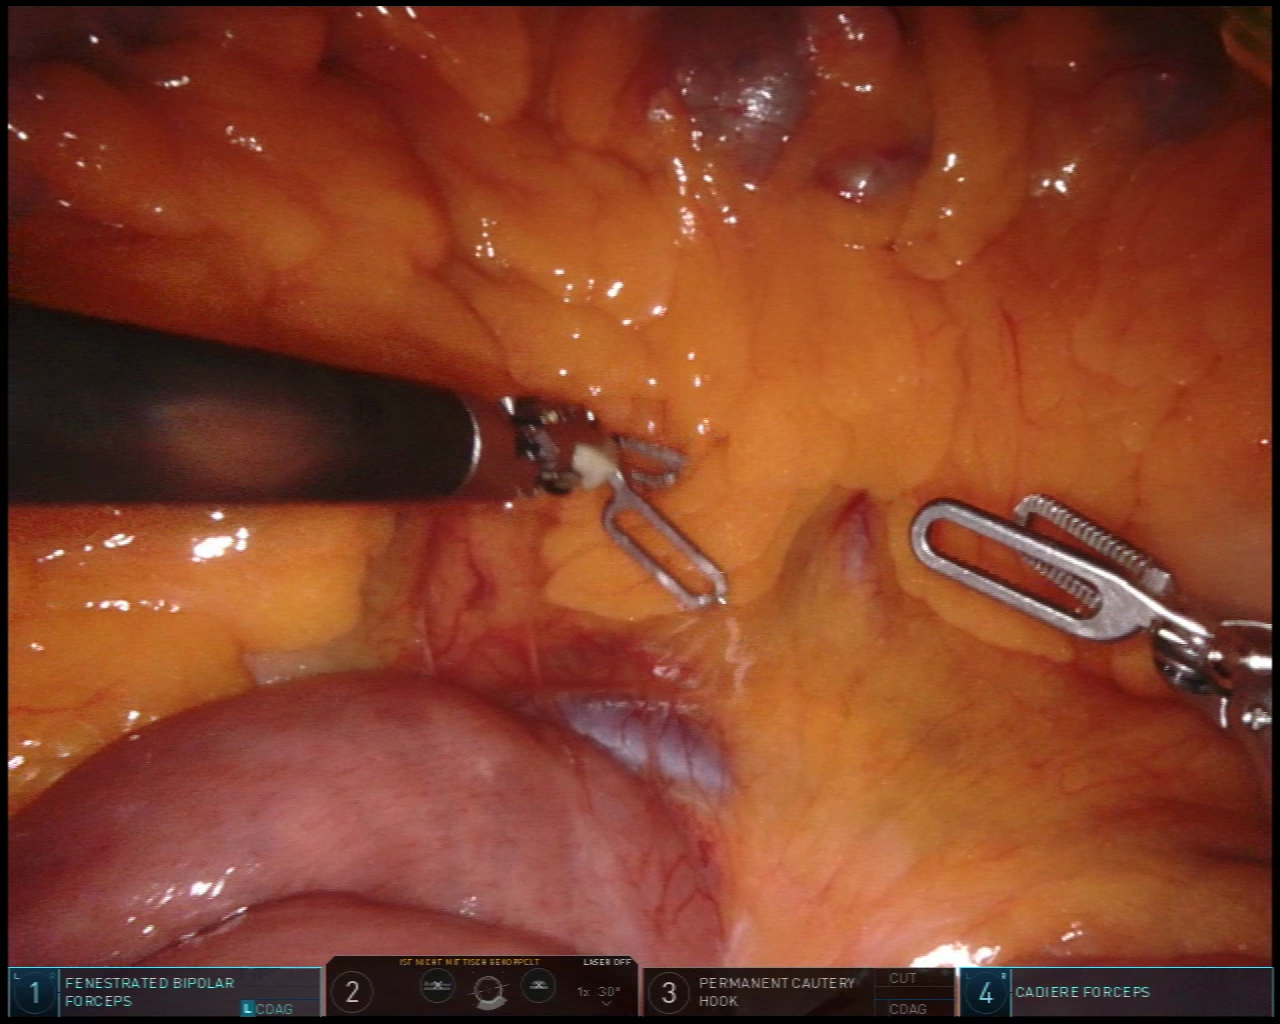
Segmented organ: small_intestine
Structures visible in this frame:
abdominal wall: no
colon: no
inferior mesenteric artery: no
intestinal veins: yes
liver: no
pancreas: no
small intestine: yes
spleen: no
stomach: no
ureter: no
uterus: no
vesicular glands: no